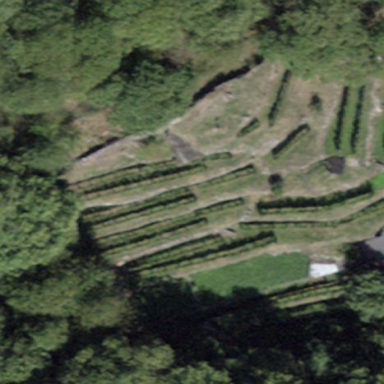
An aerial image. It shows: Vineyard where grapes are grown.